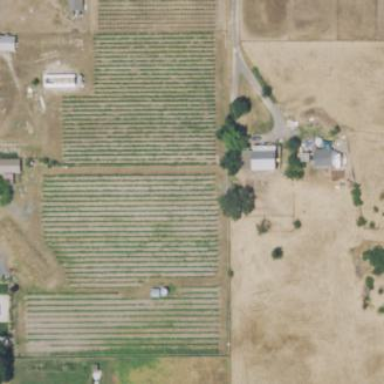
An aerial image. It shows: Vineyard growing grapes.